Question: I'm using Python Control Module to plot Bode and Nyquist diagrams of a transfer function. The code is as simple as follows:
---
'''
# Simple Nyquist plotting
import control
import matplotlib.pyplot as plt
num = 5
den = [1,6,11,6]
#Creating a transfer function G = num/den
G = control.tf(num,den)
control.nyquist(G)
plt.grid(True)
plt.title('Nyquist Diagram of G(s) = 5/(s+1)(s+2)(s+3)')
plt.xlabel('Re(s)')
plt.ylabel('Im(s)')
plt.show()
'''
---
The Nyquist diagram is plotted:

I wonder if it is possible to increase the graph of the number of points, improving its resolution.
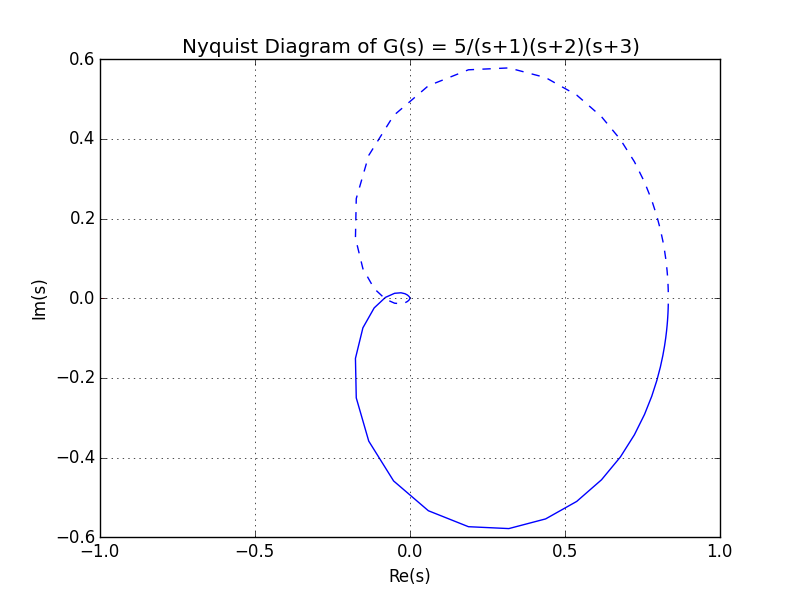
Answer: 'python-control' library follows a matlab-like syntax so it is best to check first if it is possible to do it as it is in matlab. This time it is indeed. You can actually look at the function signature for hints.
For example in an IPython terminal if we type
'''
cnt.nyquist?
'''
we get
'''
Signature: cnt.nyquist(syslist, omega=None, Plot=True, color='b', labelFreq=0, *args, **kwargs)
Docstring:
Nyquist plot for a system
Plots a Nyquist plot for the system over a (optional) frequency range.
Parameters
----------
syslist : list of Lti
List of linear input/output systems (single system is OK)
omega : freq_range
Range of frequencies (list or bounds) in rad/sec
Plot : boolean
If True, plot magnitude
labelFreq : int
Label every nth frequency on the plot
*args, **kwargs:
Additional options to matplotlib (color, linestyle, etc)
Returns
-------
real : array
real part of the frequency response array
imag : array
imaginary part of the frequency response array
freq : array
frequencies
Examples
--------
>>> sys = ss("1. -2; 3. -4", "5.; 7", "6. 8", "9.")
>>> real, imag, freq = nyquist_plot(sys)
File: c:\python34\lib\site-packages\control
reqplot.py
Type: function
'''
So for your case it is simple to fix
'''
num = 5
den = [1,6,11,6]
#Creating a transfer function G = num/den
G = control.tf(num,den)
w = numpy.logspace(-3,3,5000)
control.nyquist(G,w);
'''